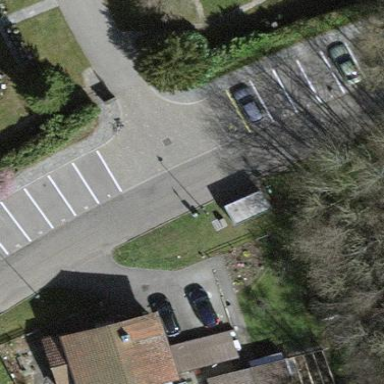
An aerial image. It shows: Parking area with asphalt surface.